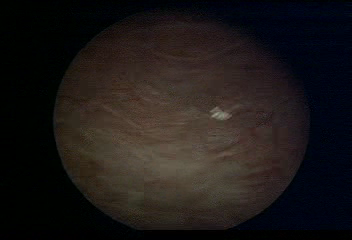
Modality: WLC
Class: Normal mucosa
Bladder cancer association: No